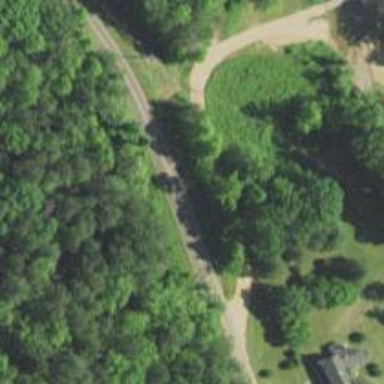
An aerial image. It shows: Culvert tunnel.